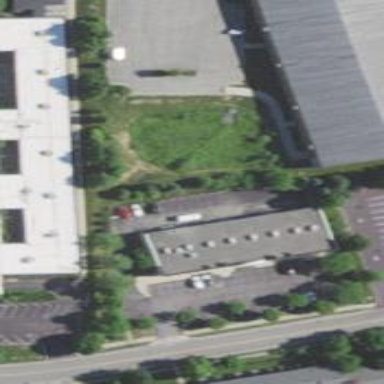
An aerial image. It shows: Fitness center located in leisure land.